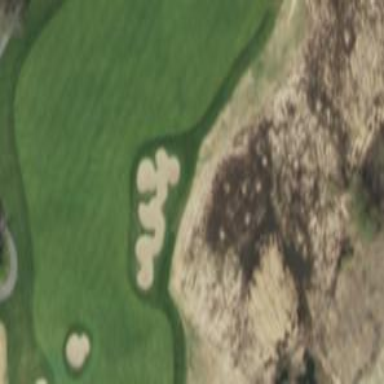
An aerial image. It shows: Water hazard on golf course. The hazard is natural water feature.